Field crop: maize
Growth stage: 1
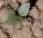
Species: datura